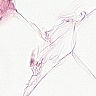
Metastatic tissue present: no